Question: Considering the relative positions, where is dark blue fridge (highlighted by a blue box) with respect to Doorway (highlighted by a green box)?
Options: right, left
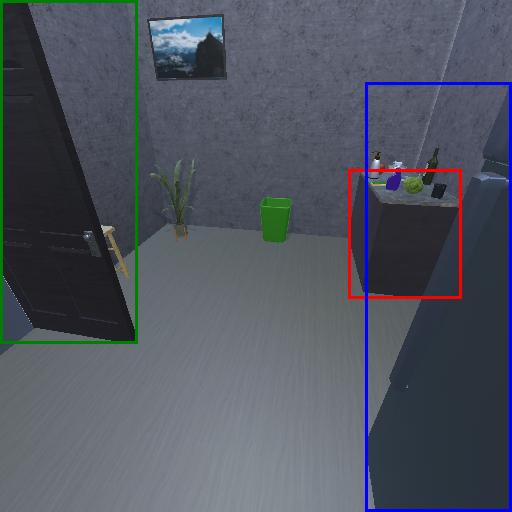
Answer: right